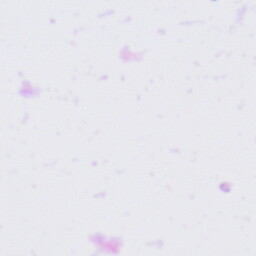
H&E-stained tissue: Tonsil